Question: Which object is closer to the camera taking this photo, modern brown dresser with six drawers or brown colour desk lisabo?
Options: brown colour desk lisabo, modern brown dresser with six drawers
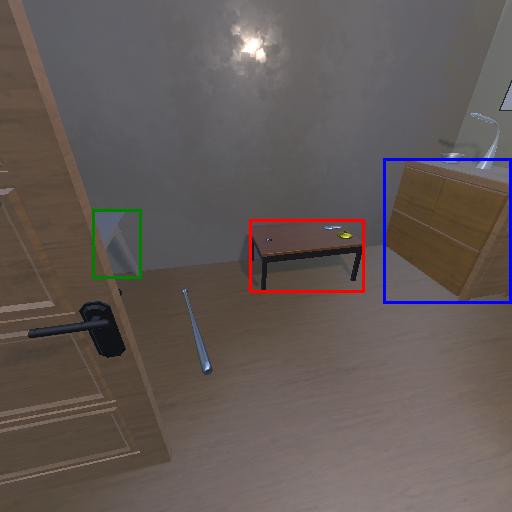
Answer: brown colour desk lisabo